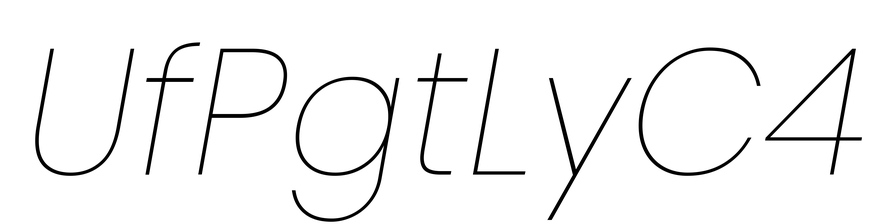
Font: Poppins-ThinItalic